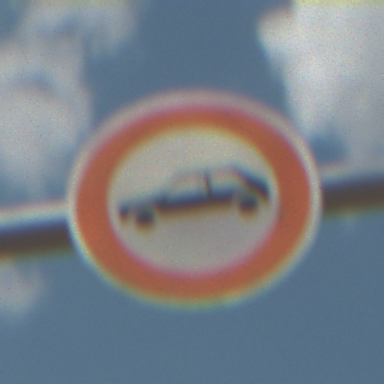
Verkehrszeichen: VerbotPersonenkraftwagen
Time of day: Midday
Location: Outdoor (Suburban)
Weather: PartlyCloudy
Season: NotSpecified
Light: Natural